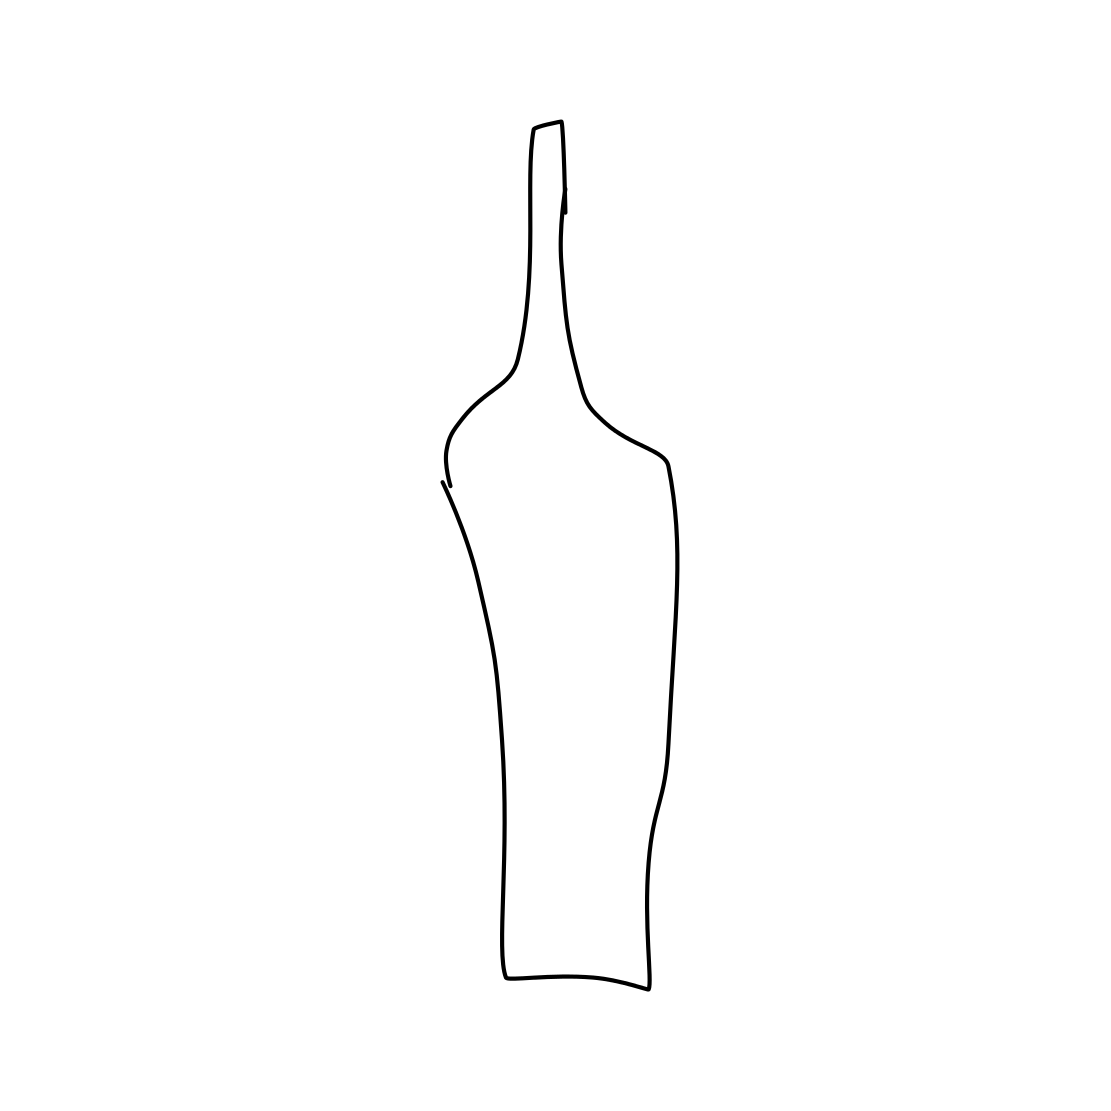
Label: wine-bottle